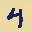
Label: 4